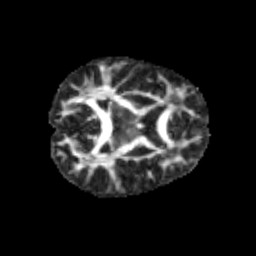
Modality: FA
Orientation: axial
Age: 12
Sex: female
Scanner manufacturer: siemens
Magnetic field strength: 3 T
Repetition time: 3.8 s
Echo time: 0.07 s